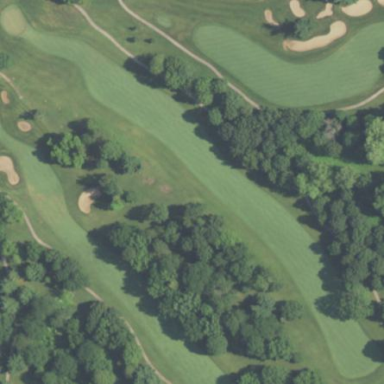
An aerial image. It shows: Grassy area designated as golf fairway.